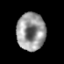
Tissue: prostate
Cell type: T cells
Senescence score: 0.2889
Nuclear area (px): 1059
Mean DAPI intensity: 150.437